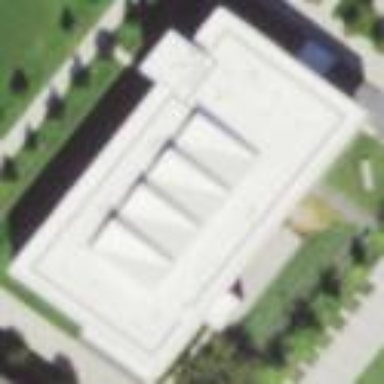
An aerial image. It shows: View of university building.